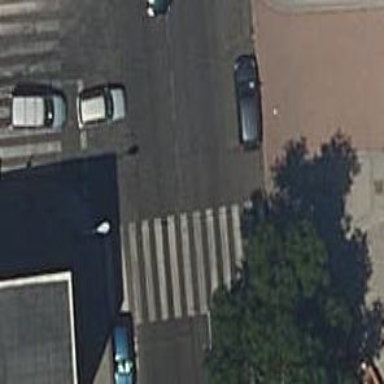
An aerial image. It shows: Uncontrolled footway crossing with markings.